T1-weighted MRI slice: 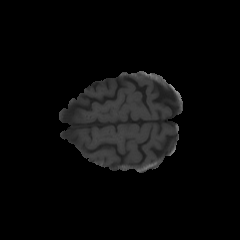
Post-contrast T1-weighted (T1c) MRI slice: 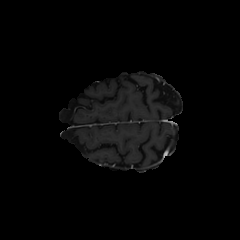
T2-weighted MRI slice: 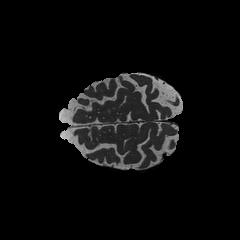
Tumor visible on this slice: no